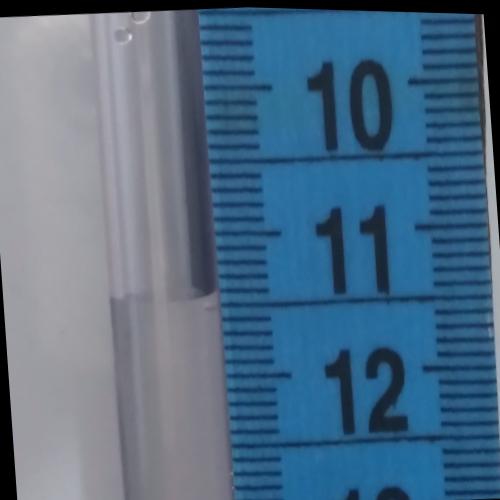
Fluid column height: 11.4 cm